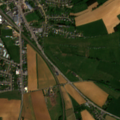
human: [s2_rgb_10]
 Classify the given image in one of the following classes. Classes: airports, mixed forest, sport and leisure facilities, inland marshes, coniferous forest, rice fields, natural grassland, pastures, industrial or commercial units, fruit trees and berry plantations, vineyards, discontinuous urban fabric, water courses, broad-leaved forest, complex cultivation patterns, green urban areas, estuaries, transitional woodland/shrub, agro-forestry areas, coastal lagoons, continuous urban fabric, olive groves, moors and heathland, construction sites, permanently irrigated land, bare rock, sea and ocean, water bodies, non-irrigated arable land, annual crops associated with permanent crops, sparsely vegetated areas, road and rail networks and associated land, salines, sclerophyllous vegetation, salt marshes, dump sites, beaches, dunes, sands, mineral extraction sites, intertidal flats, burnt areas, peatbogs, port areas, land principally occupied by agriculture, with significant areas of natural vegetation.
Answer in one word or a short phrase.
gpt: discontinuous urban fabric, non-irrigated arable land, pastures, land principally occupied by agriculture, with significant areas of natural vegetation